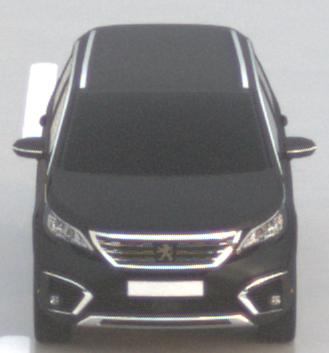
Make: Peugeot
Model: 5008 1.2 PureTech 130 Active
Detailed model: 5008 (II) (03/17 - 09/20)
Model produced from: 2017/03
Model produced until: 2018/07
Doors: 5
Color: black
Road condition: wet road
Daytime: sunrise or sunset
Contrast: low contrast